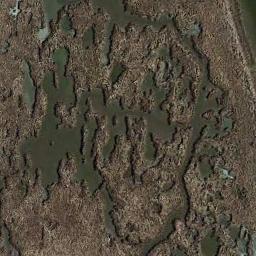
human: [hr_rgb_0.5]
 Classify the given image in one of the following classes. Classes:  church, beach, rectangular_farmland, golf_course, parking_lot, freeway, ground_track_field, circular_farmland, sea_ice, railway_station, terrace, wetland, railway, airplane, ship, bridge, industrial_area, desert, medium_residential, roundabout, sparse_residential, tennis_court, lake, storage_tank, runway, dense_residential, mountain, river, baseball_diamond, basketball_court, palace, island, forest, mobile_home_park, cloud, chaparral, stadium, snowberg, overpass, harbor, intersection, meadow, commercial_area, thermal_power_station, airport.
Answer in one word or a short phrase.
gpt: wetland